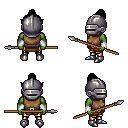
a pixel art fantasy rpg character, male body template, orc, green skin, leather chest armor, gold greaves, black short topknot hairstyle, metal helm, white cloth bracers, metal boots, spear, four views (front, back, left, right), 2x2 character sprite sheet, small pixel art, hard edges, no anti-aliasing